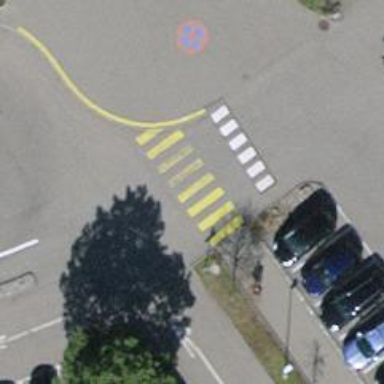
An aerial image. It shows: Uncontrolled zebra crossing on the road.